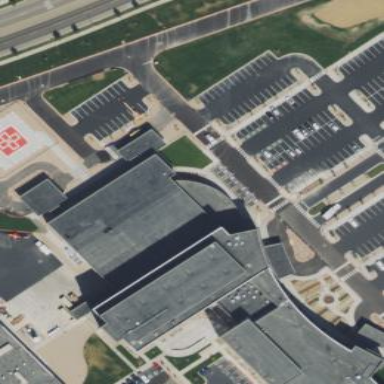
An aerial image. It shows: Hospital building.